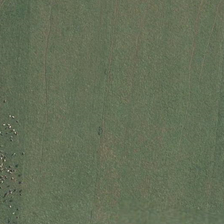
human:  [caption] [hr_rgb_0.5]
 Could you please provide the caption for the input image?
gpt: it is a piece of green meadow .

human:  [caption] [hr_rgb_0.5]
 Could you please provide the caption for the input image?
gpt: it is a piece of green meadow .

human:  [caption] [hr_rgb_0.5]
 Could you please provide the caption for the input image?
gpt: it is a piece of green meadow .

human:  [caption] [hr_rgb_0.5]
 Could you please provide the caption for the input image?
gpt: it is a piece of green meadow .

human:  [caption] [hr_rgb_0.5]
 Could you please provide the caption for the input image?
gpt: it is a piece of green meadow .